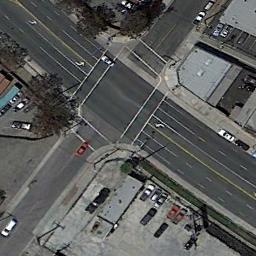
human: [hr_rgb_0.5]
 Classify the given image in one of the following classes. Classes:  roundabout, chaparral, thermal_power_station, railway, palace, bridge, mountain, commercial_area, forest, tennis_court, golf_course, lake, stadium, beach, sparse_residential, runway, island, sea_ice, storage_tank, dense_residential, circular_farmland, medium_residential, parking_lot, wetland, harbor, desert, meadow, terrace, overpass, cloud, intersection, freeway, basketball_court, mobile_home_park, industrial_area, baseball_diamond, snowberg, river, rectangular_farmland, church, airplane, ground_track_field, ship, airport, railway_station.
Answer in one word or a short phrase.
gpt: intersection